Question: Is it possible to change or categorize the Y axis labels in C3 line chart.
Is it possible to categorize and display the Y axis labels as "Beginner","Intermediate", "Advanced" and "Mastery" where the values would be ranging between 0-25, 25-50, 50-75, 75-100 respectively?
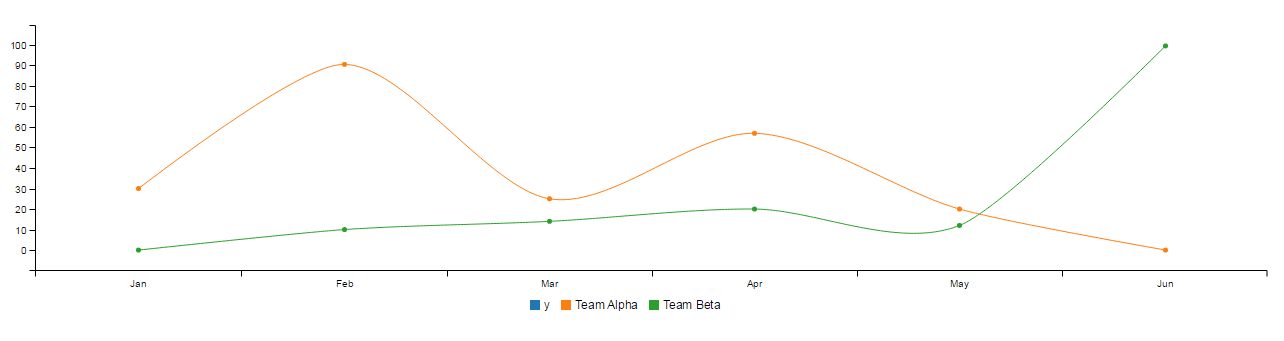
Answer: HTML
'''
<div id="chart"></div>
'''
JS
'''
var chart = c3.generate({
data: {
x: 'x',
columns: [
['x', '2013-01-15', '2013-02-15', '2013-03-15', '2013-04-15', '2013-05-15', '2013-06-15'],
['Team Alpha', 30, 20, 10, 40, 15, 25],
['Team Beta', 30, 100, 14, 20, 15, 50]
],
type: 'spline'
},
tooltip: {
format: {
value: function (value, ratio, id) {
if (value < 25)
return 'Beginner';
else if (value < 50)
return 'Intermediate';
else if (value < 75)
return 'Advanced';
else
return 'Mastery';
}
}
},
axis: {
x: {
padding: {
left: 0
},
type: 'timeseries',
tick: {
format: '%b'
}
},
y: {
min: 0,
max: 100,
padding: {
bottom: 0,
top: 0
},
tick: {
format: function (d) {
switch (d) {
case 12.5:
return "Beginner"
case 37.5:
return "Intermediate"
case 62.5:
return "Advanced"
case 87.5:
return "Mastery"
}
},
values: [12.5, 37.5, 62.5, 87.5],
width: 0
}
}
}
});
'''
CSS
'''
.c3-axis-y .tick line {
display: none;
}
'''
Fiddle - <URL>